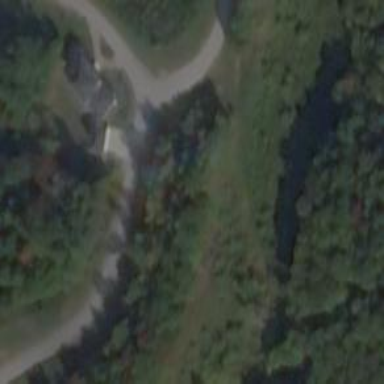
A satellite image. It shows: Driveway.